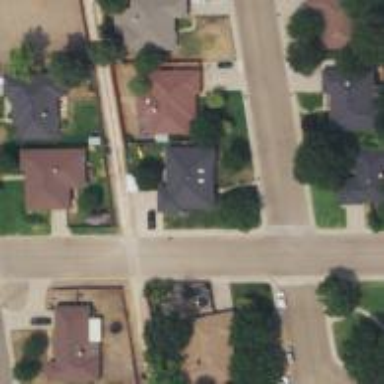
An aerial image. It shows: Alley classified as service road.